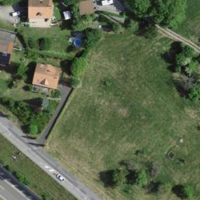
EUNIS habitat code: 57
Species observed at this site:
Ajuga reptans